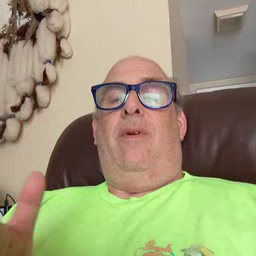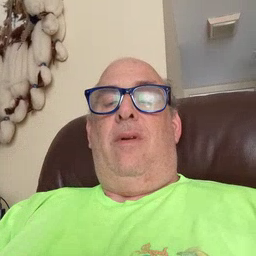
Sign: beside